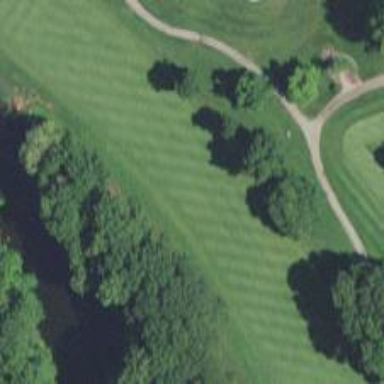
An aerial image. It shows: View of golf hole.